Interaction volume radius: 5 \u00c5
Interaction volume height: 25 \u00c5
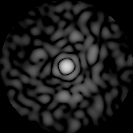
Disorder parameter: 0.836